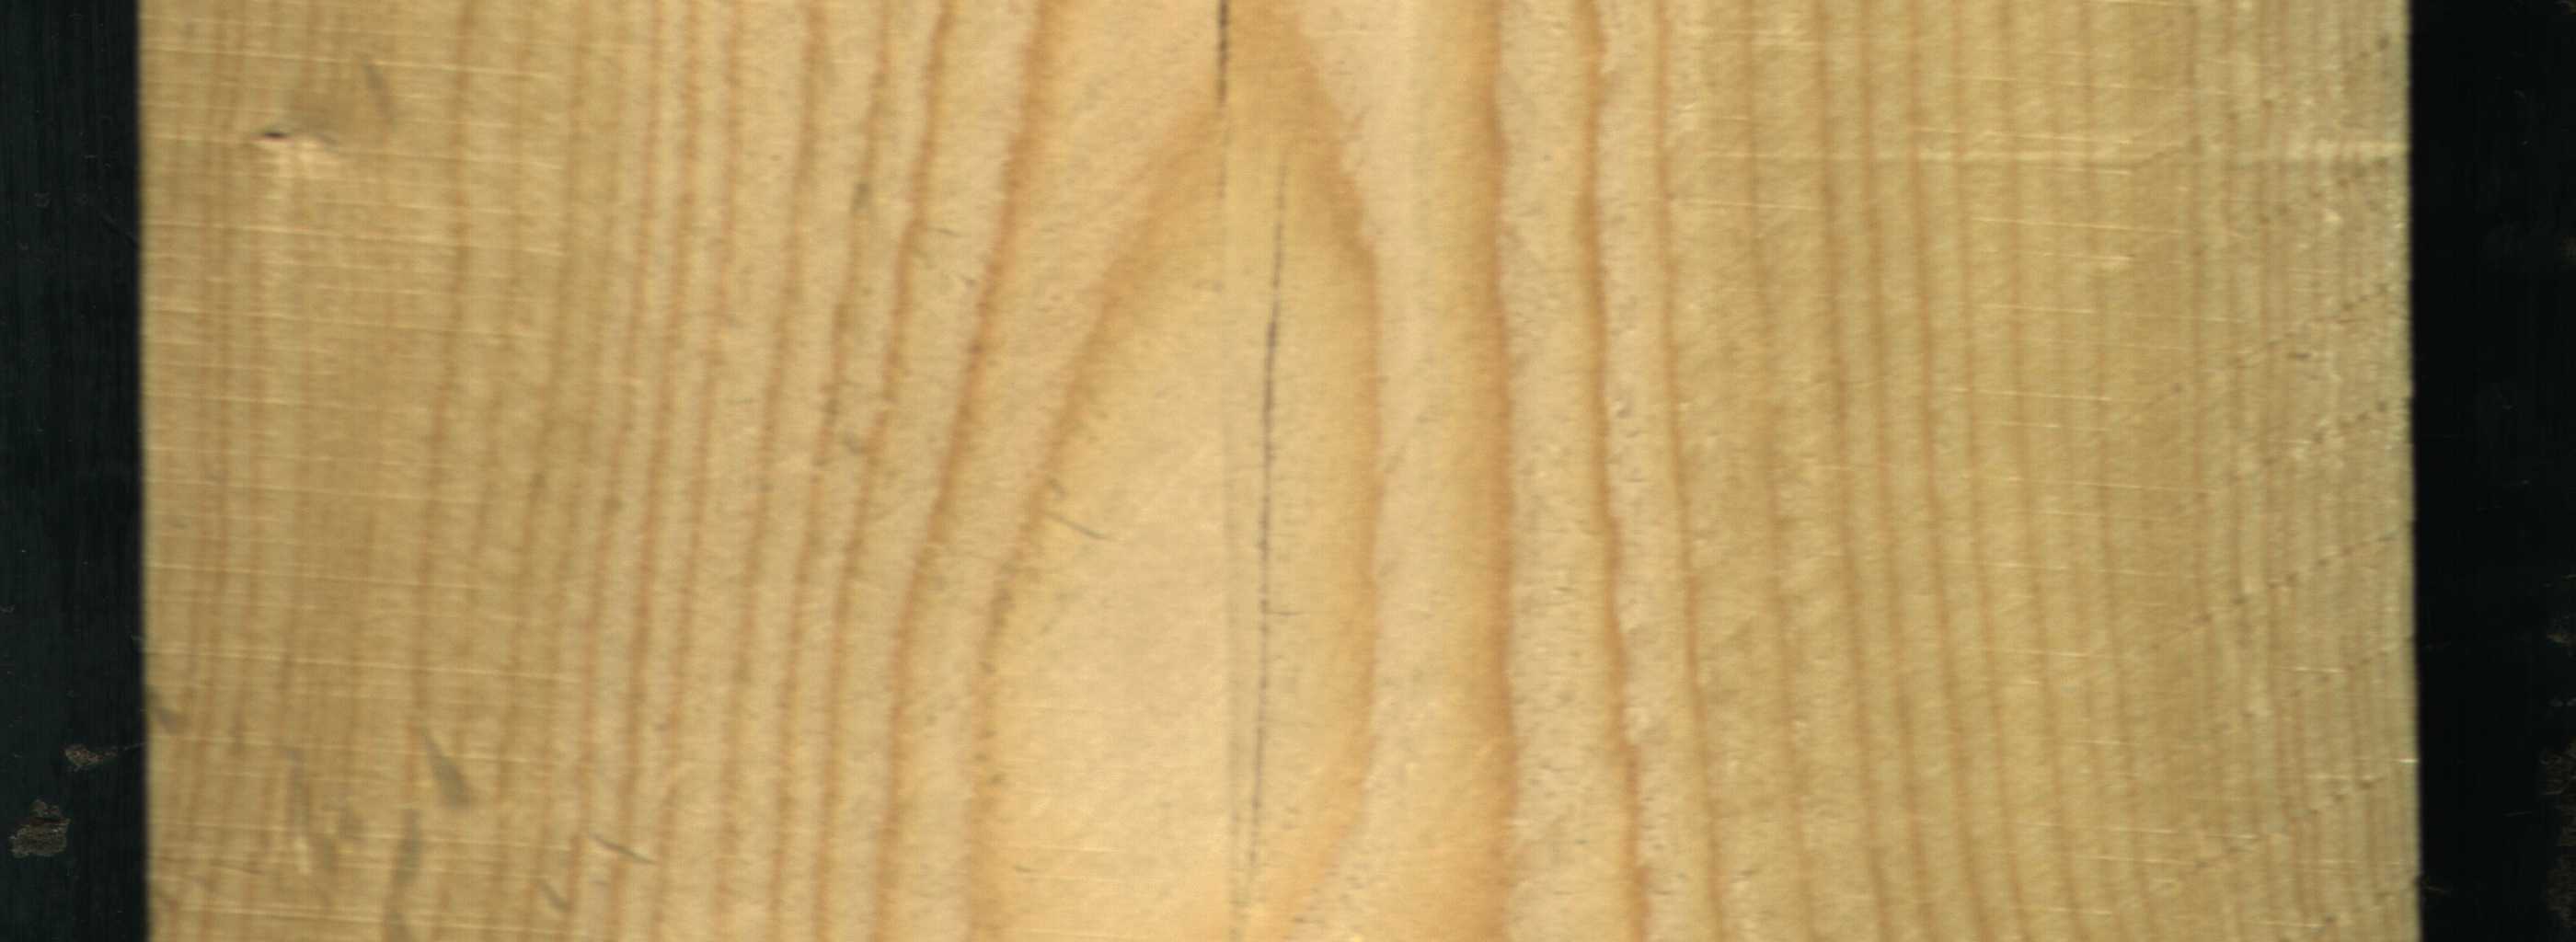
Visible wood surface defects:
Crack
Crack